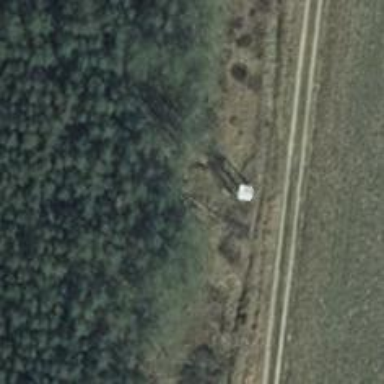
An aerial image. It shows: Hunting stand.